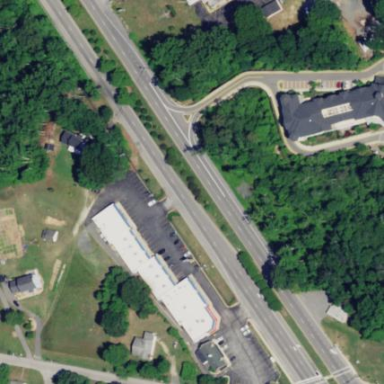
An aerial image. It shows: Retail building.